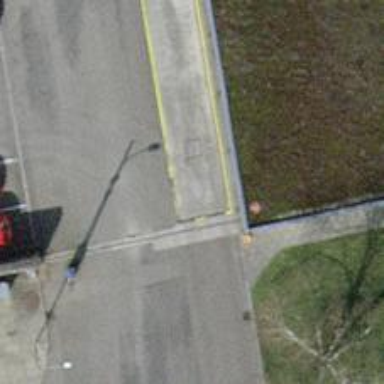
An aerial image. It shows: Lift gate barrier.